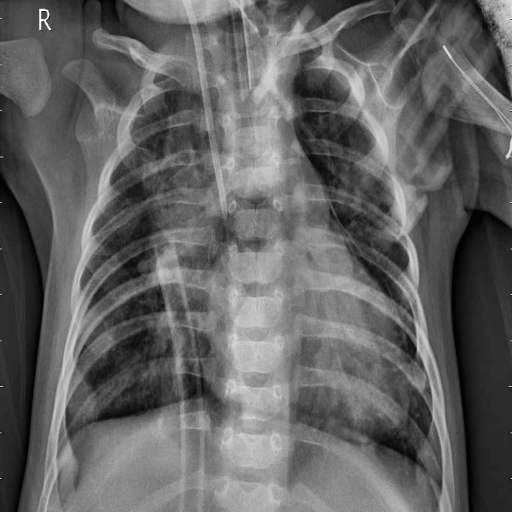
Finding: PNEUMONIA